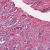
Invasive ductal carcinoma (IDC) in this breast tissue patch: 0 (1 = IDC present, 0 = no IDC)